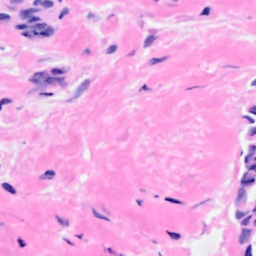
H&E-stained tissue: Breast